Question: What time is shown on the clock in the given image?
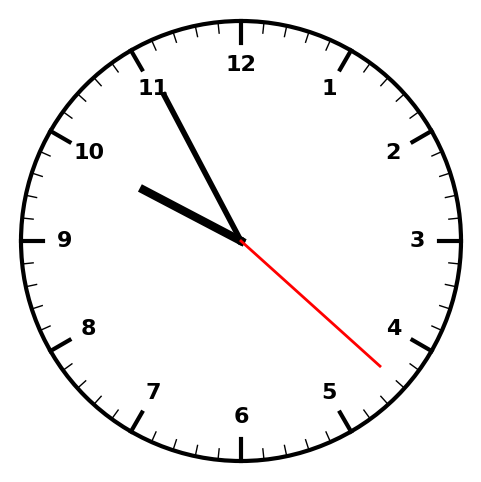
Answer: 09:55:22